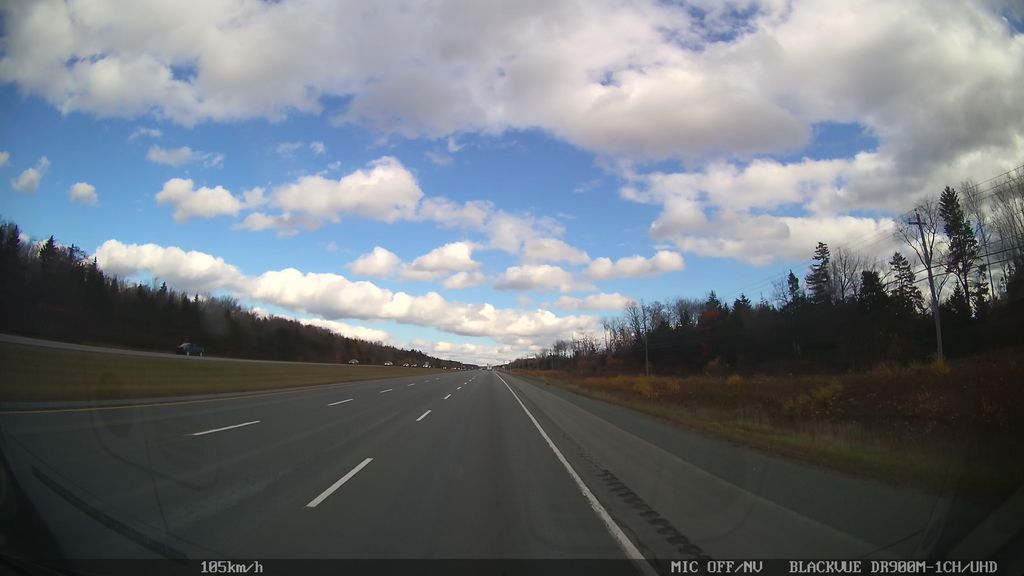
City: halifax